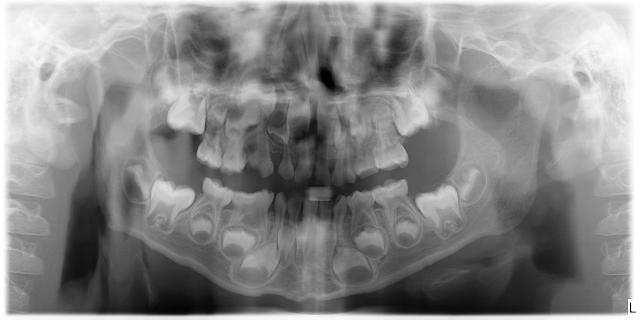
child